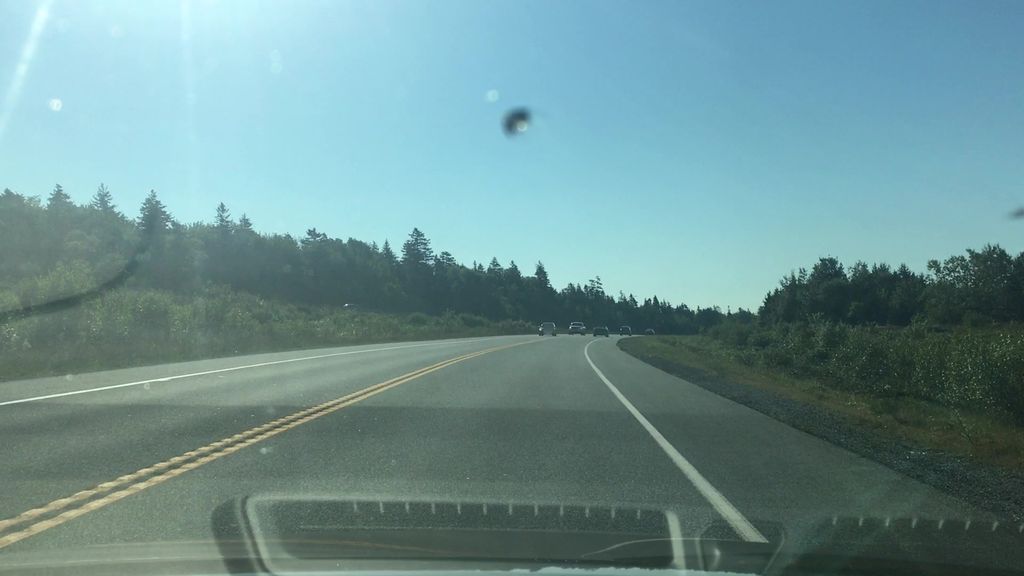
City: halifax